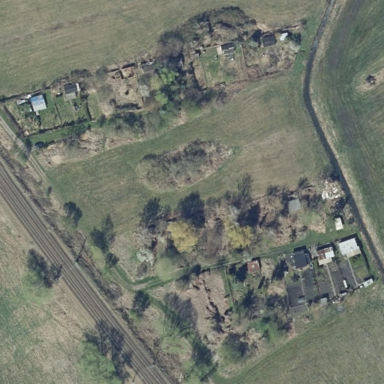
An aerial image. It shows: Allotments area.